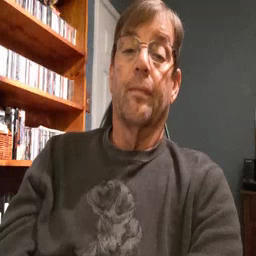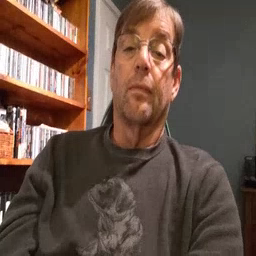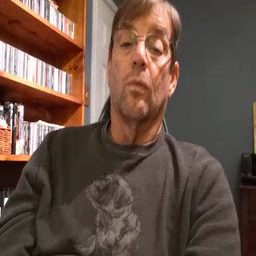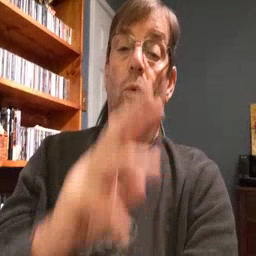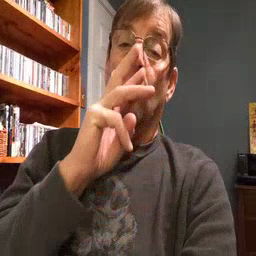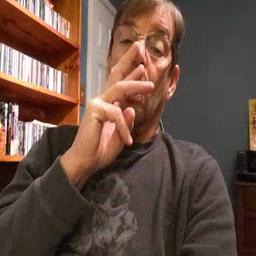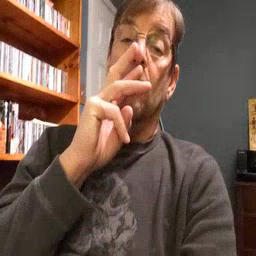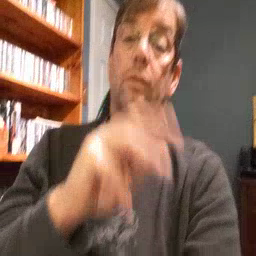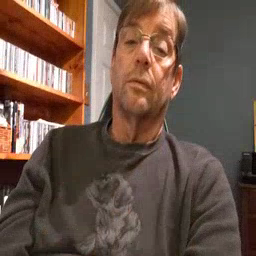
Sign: water